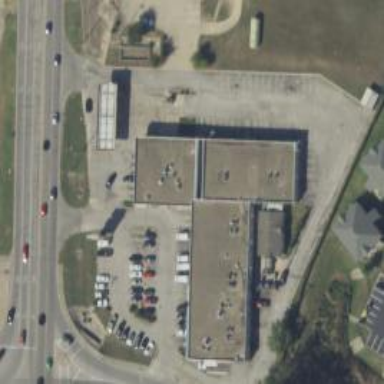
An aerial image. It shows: Convenience shop.